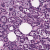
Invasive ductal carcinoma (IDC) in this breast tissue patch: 1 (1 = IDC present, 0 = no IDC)